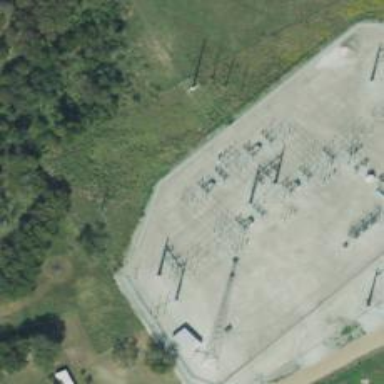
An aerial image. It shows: Switch for power supply.